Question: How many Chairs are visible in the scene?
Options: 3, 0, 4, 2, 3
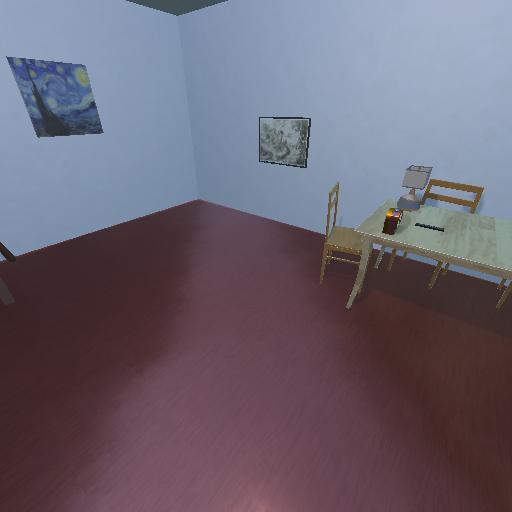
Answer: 3